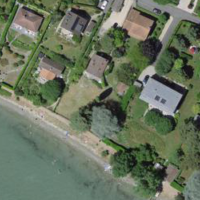
EUNIS habitat code: 54
Species observed at this site:
Erigeron canadensis
Quercus ilex
Verbascum thapsus